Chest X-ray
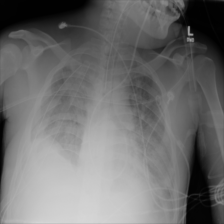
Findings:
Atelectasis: negative
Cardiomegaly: negative
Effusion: negative
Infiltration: positive
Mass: negative
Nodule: negative
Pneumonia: negative
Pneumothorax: negative
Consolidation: negative
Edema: negative
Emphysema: negative
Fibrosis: negative
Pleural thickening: negative
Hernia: negative